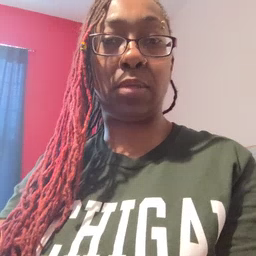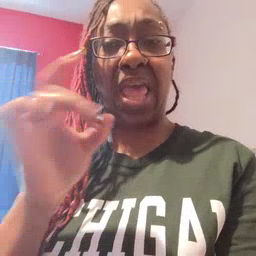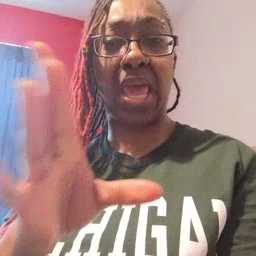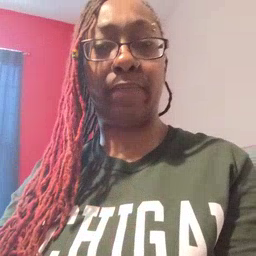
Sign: hate